Aerial crown-view tile of a tropical tree (Barro Colorado Island, Panama), acquired 20250915:
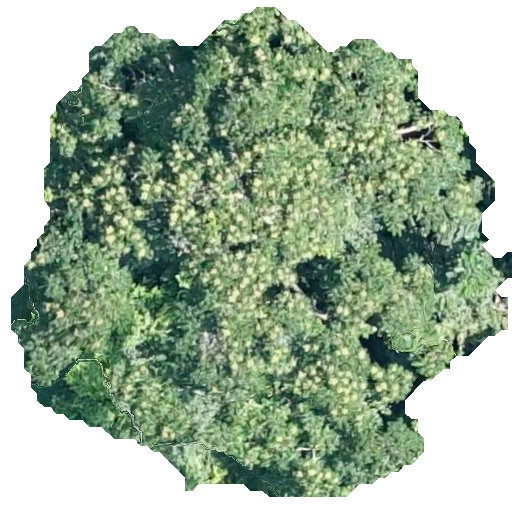
Species: Trattinnickia aspera
GBIF accepted scientific name: Trattinnickia aspera
Crown area: 255.546 m²